Field crop: maize
Growth stage: 1
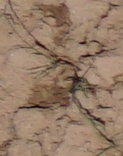
Species: lolium